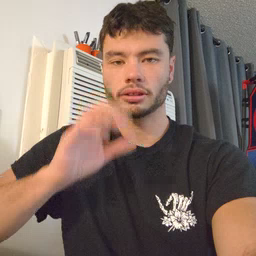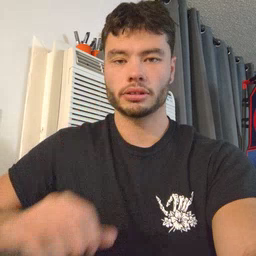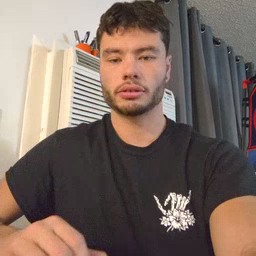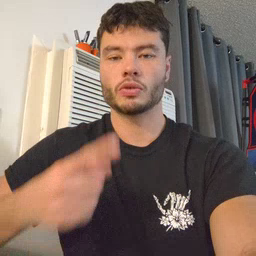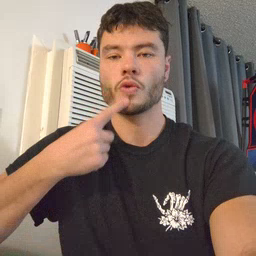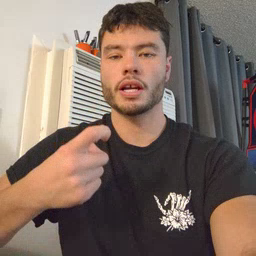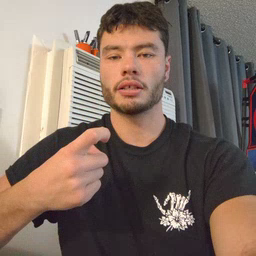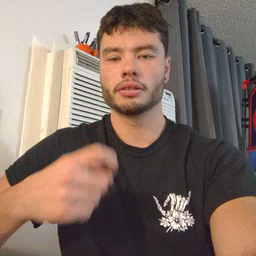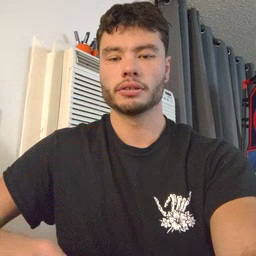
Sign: red